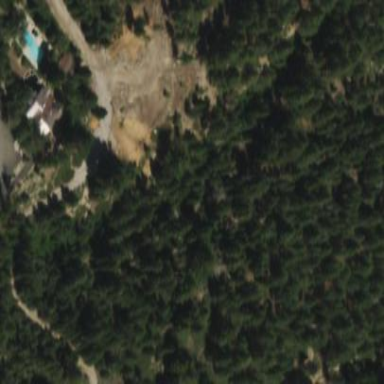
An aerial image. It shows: Evergreen needle-leaved woodland.